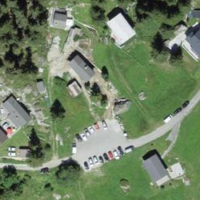
EUNIS habitat code: 24
Species observed at this site:
Rumex alpinus
Lysimachia punctata